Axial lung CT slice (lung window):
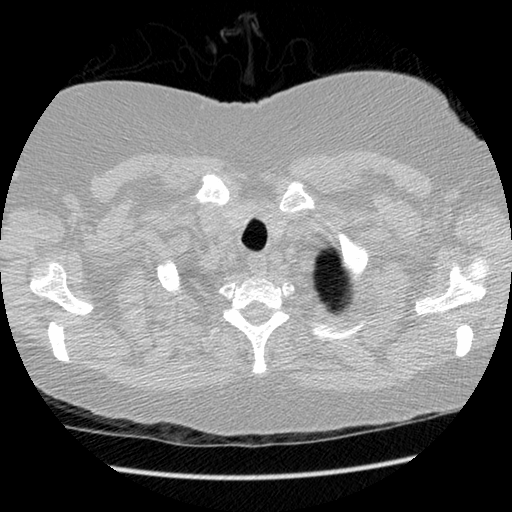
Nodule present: no